Field crop: maize
Growth stage: 2
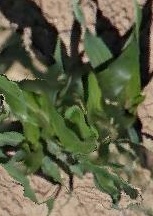
Species: maize